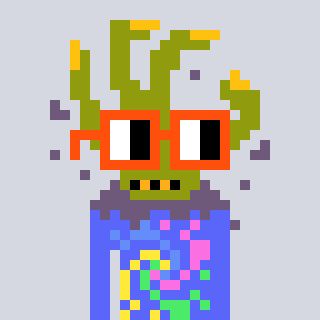
a pixel art character with square orange glasses, a zombie-hand-shaped head and a purple-colored body on a cool background